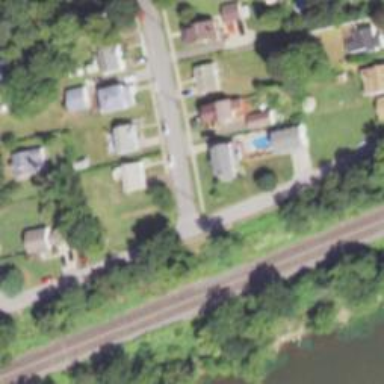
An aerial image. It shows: Residential road.